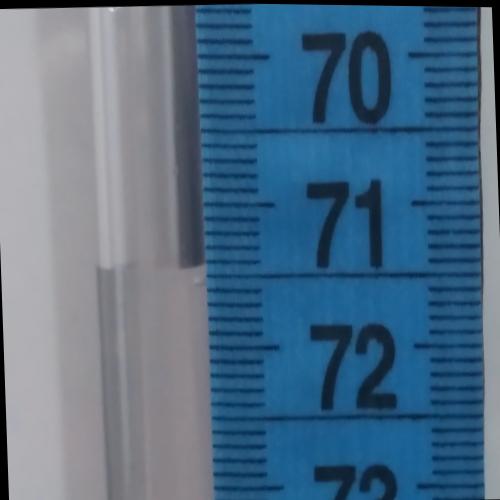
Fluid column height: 71.4 cm